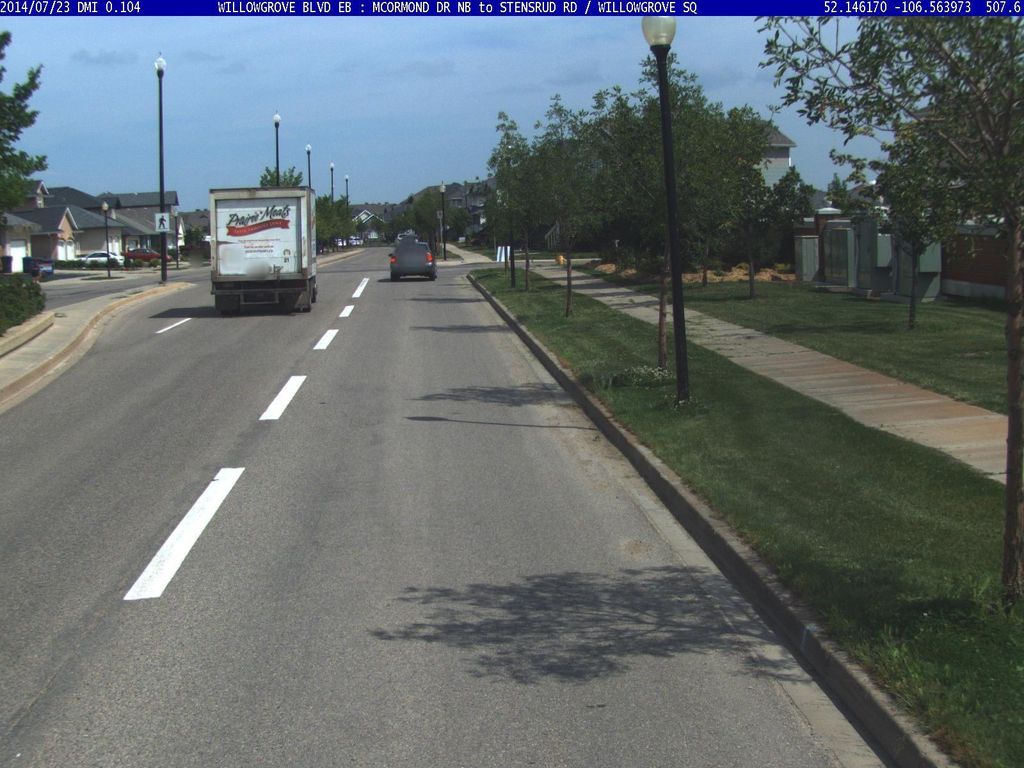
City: saskatoon